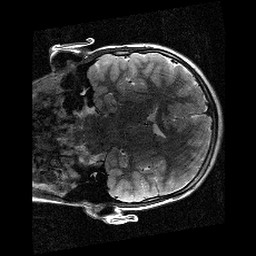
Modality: T2w
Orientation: coronal
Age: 9
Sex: female
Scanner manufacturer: siemens
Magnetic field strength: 3 T
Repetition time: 9.23 s
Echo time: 0.067 s